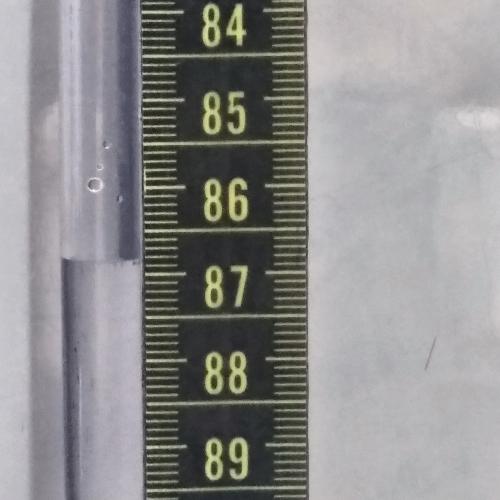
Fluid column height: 86.8 cm